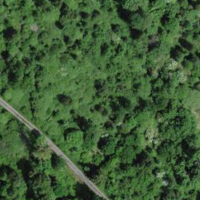
EUNIS habitat code: 25
Species observed at this site:
Tachybaptus ruficollis
Certhia brachydactyla
Corvus corone
Podiceps cristatus
Turdus philomelos
Fulica atra
Falco subbuteo
Dendrocopos major
Podiceps nigricollis
Aegithalos caudatus
Sylvia atricapilla
Chroicocephalus ridibundus
Poecile palustris
Phylloscopus collybita
Luscinia megarhynchos
Larus michahellis
Cygnus olor
Erithacus rubecula
Garrulus glandarius
Columba livia
Picus viridis
Corvus corax
Cyanistes caeruleus
Anas platyrhynchos
Sturnus vulgaris
Troglodytes troglodytes
Larus canus
Chloris chloris
Corvus frugilegus
Aythya fuligula
Fringilla coelebs
Regulus ignicapilla
Lanius collurio
Passer domesticus
Carduelis carduelis
Turdus merula
Columba palumbus
Phalacrocorax carbo
Parus major
Hirundo rustica
Milvus migrans
Mergus merganser
Coccothraustes coccothraustes
Motacilla alba